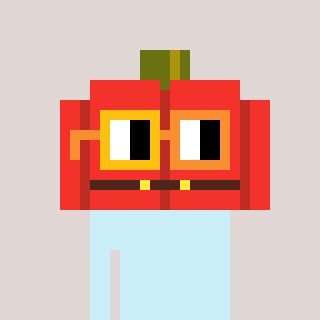
a pixel art character with square yellow and orange glasses, a pumpkin-shaped head and a hotbrown-colored body on a warm background